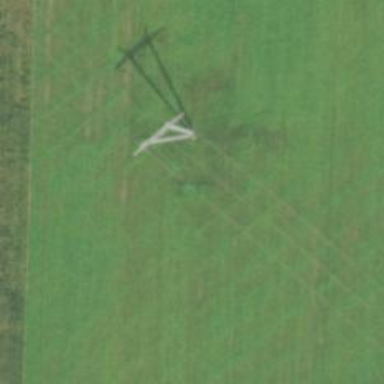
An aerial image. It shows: Lattice structure tower used for power distribution.